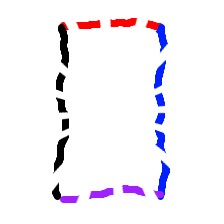
Shape: rectangle